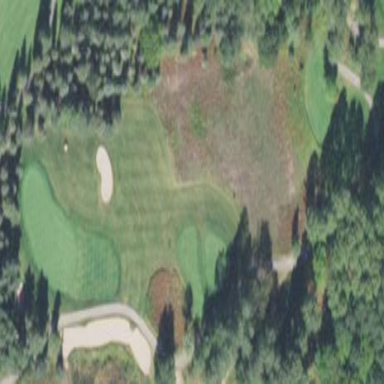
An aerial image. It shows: Rough grassy area used for golf.